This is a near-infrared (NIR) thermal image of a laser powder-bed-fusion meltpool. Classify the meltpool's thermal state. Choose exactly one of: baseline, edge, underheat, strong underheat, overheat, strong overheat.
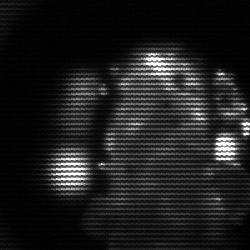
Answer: strong underheat